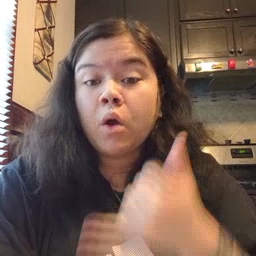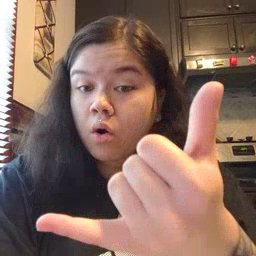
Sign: callonphone